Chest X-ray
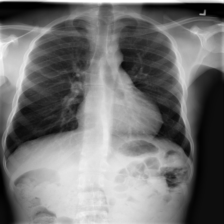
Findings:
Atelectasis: negative
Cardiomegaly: negative
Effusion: negative
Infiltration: negative
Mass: negative
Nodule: negative
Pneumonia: negative
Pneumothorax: negative
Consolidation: negative
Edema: negative
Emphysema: negative
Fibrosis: negative
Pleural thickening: negative
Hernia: negative